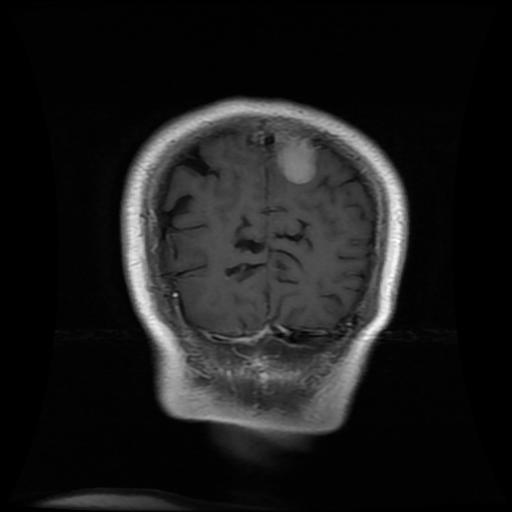
Label: meningioma